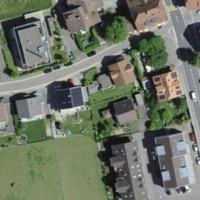
EUNIS habitat code: 55
Species observed at this site:
Prunus spinosa